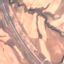
Label: Highway